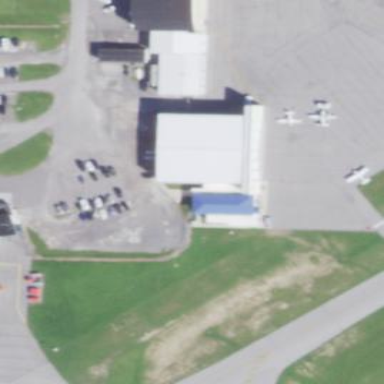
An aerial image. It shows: Hangar building at the airport.